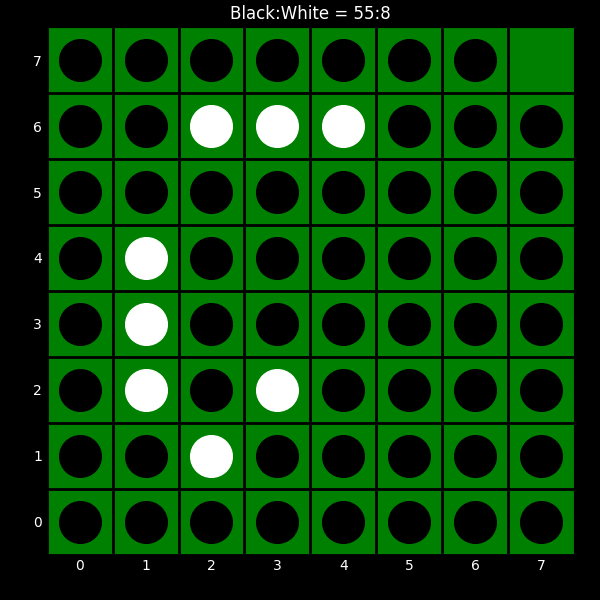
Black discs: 55
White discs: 8